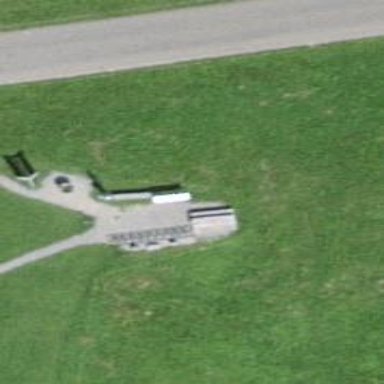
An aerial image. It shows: Picnic site for tourists.